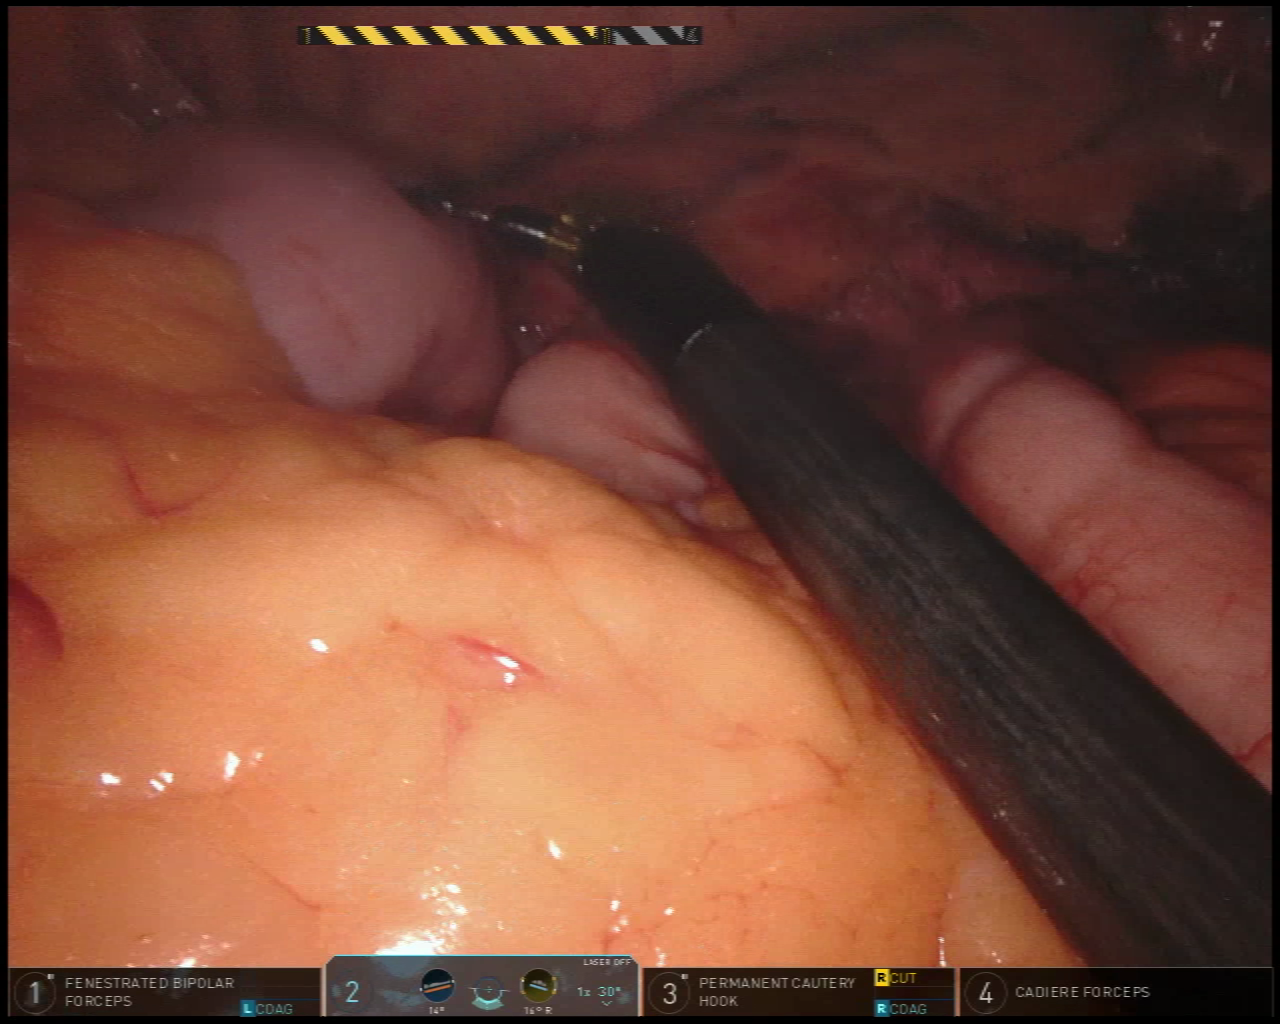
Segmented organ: small_intestine
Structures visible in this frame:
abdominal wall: no
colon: no
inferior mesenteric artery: no
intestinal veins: no
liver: no
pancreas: no
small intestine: yes
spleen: no
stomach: no
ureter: no
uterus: no
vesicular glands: no